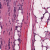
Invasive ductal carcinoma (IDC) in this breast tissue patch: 1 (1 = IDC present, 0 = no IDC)